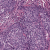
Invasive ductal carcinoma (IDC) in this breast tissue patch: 1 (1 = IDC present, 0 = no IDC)